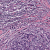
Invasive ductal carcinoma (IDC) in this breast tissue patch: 1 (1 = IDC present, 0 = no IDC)